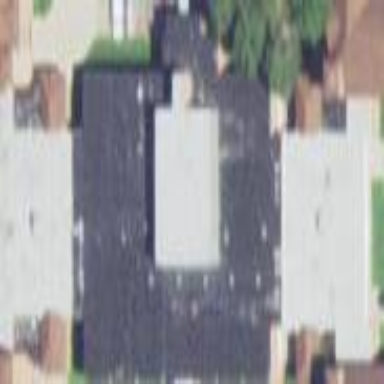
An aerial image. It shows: University building with flat roof.